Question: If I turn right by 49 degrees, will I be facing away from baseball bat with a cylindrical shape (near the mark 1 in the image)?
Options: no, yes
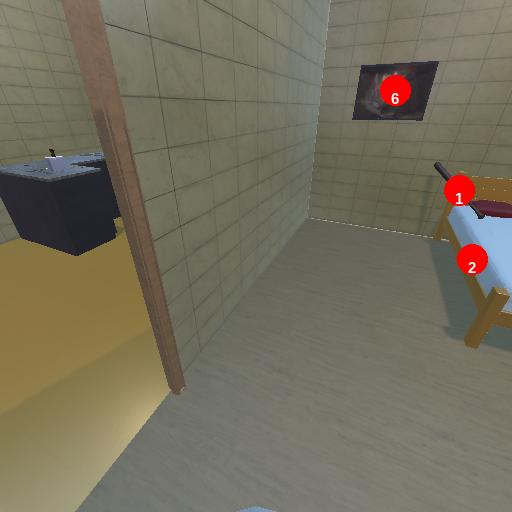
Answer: no